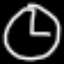
Label: clock